Aerial crown-view tile of a tropical tree (Barro Colorado Island, Panama), acquired 20240716:
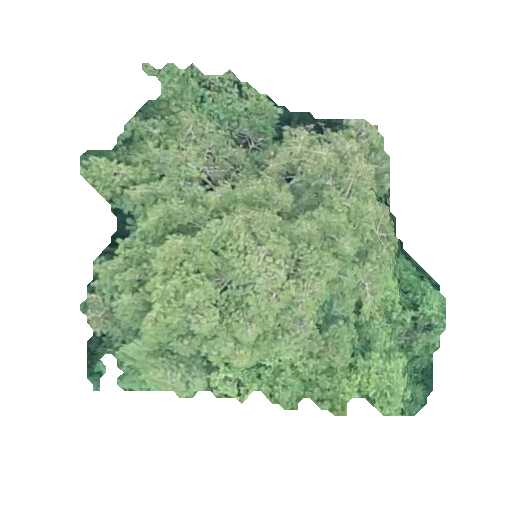
Species: Virola surinamensis
GBIF accepted scientific name: Virola surinamensis
Crown area: 145.318 m²